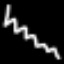
Label: squiggle